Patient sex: F
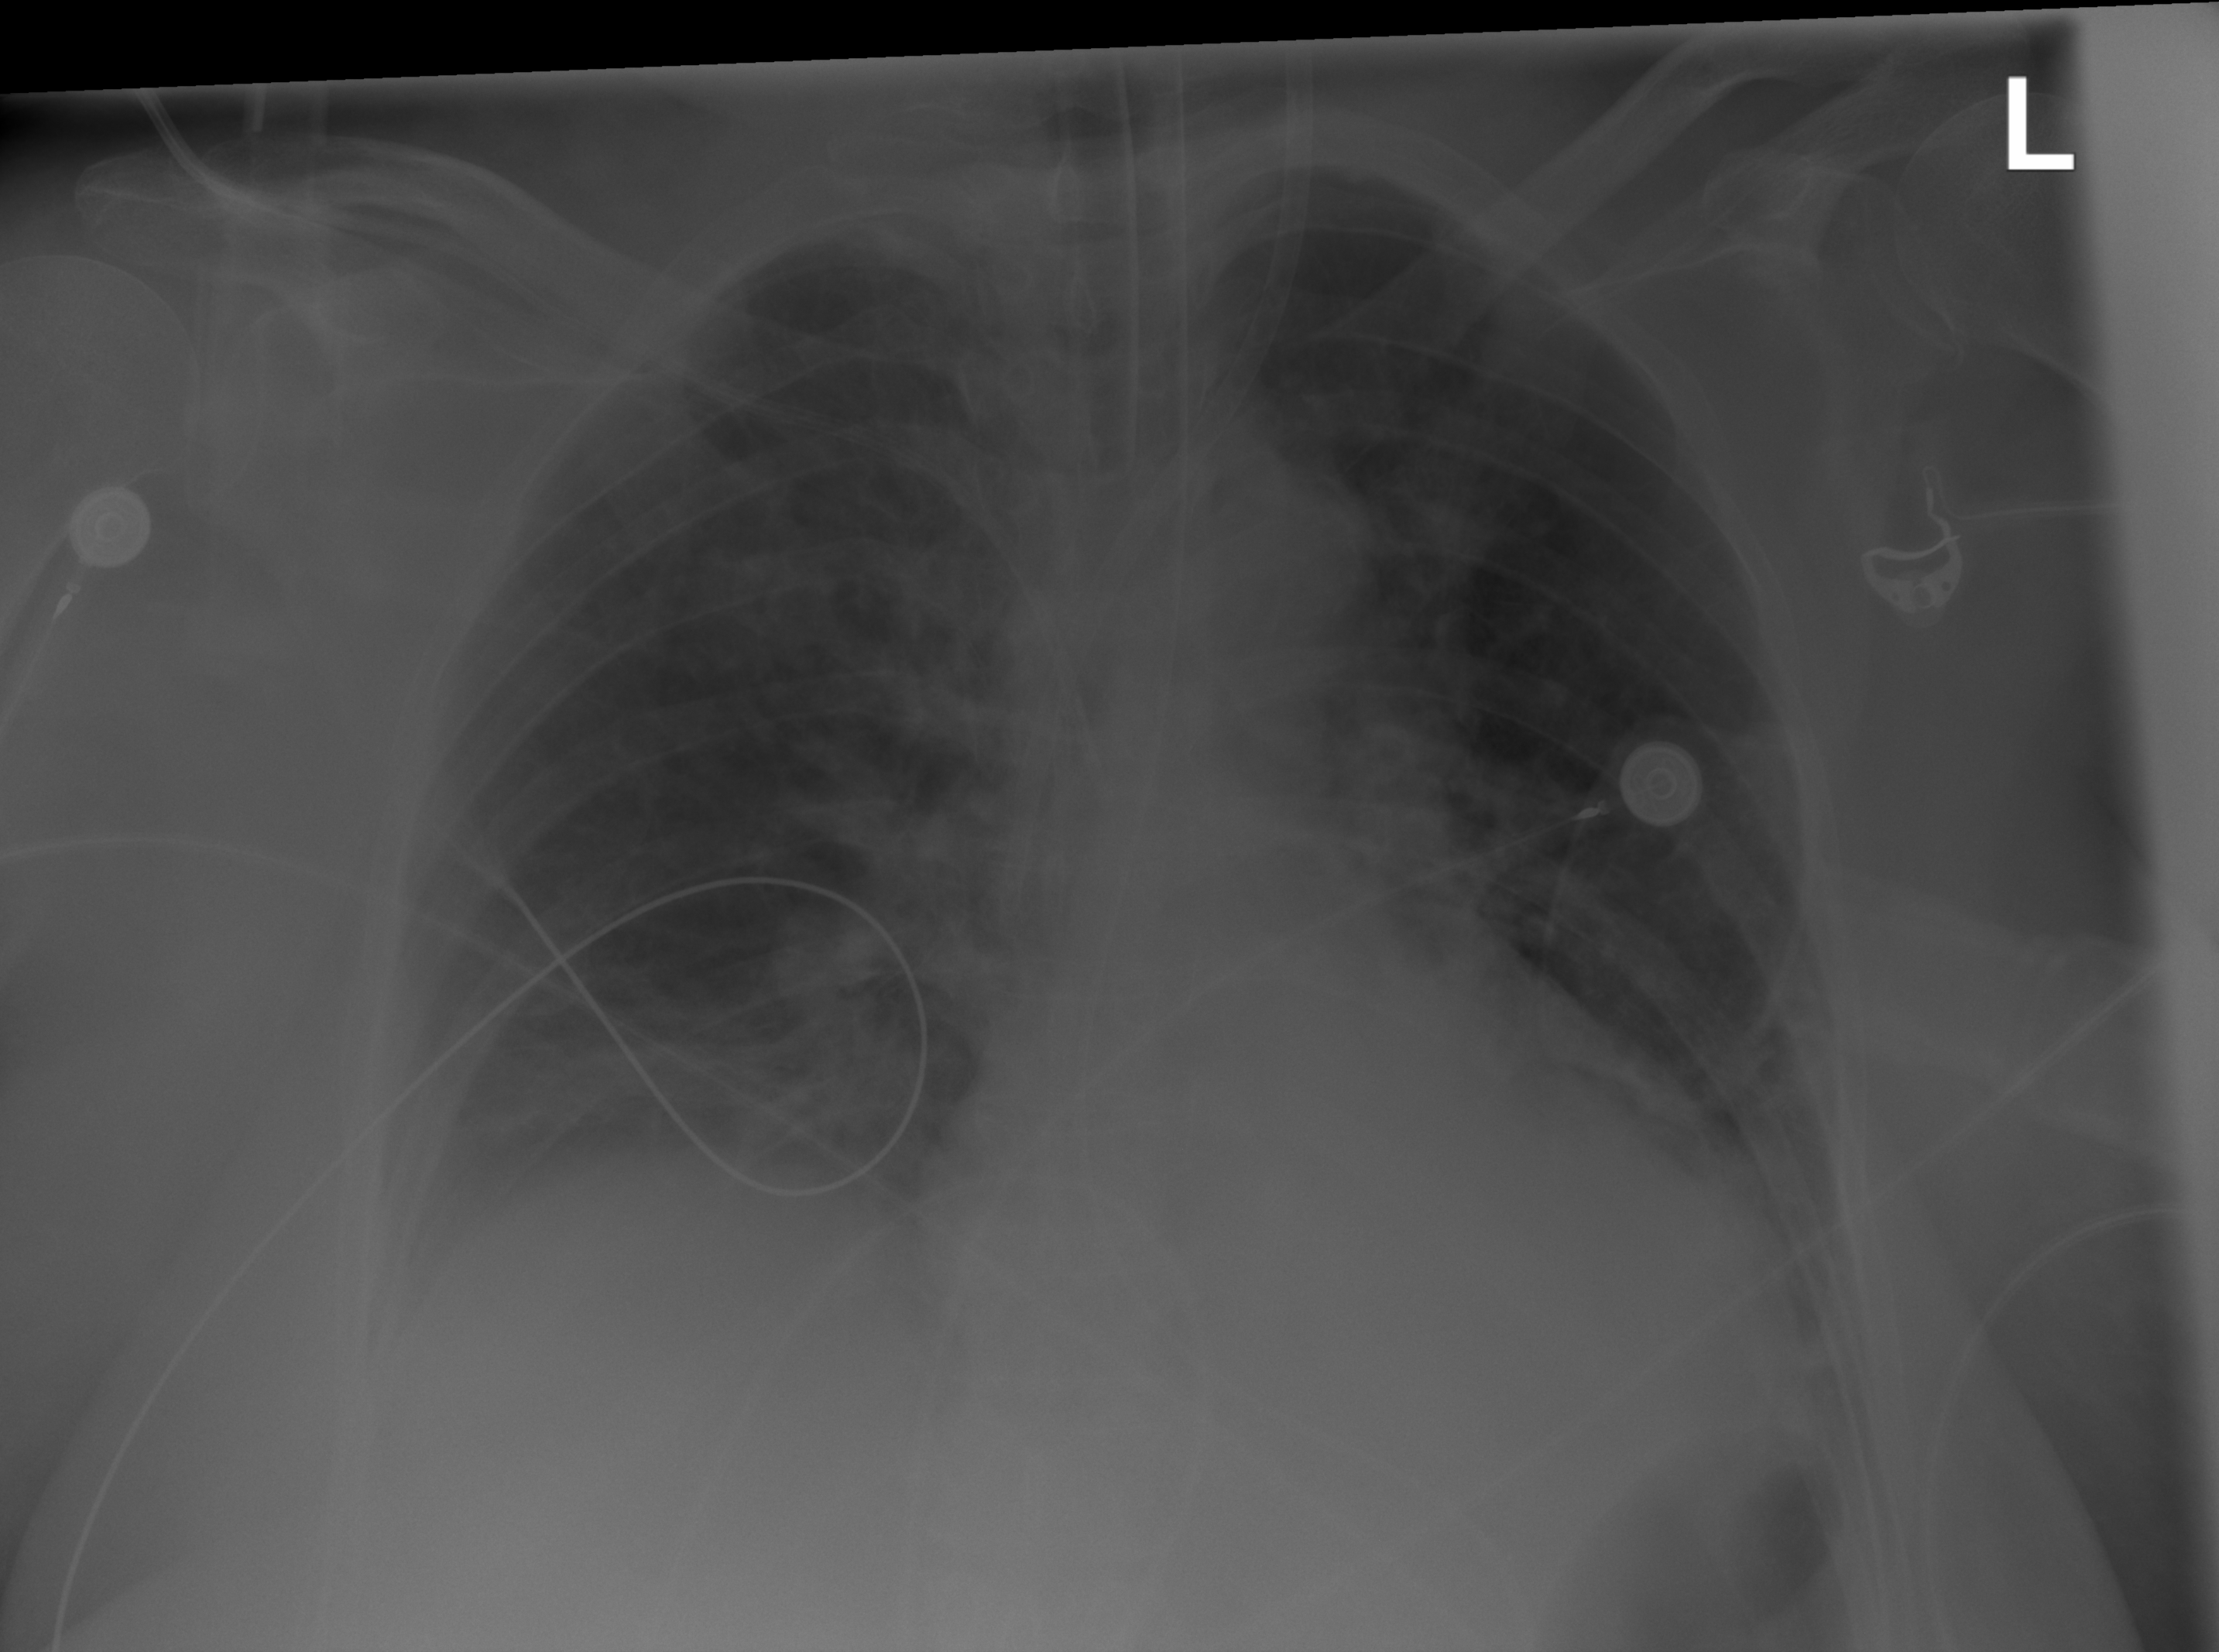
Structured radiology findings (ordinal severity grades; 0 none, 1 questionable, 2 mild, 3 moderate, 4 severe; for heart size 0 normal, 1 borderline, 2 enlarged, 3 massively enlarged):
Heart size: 1
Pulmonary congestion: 2
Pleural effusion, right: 2
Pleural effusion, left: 2
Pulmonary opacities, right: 0
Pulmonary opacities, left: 0
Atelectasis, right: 2
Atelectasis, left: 2